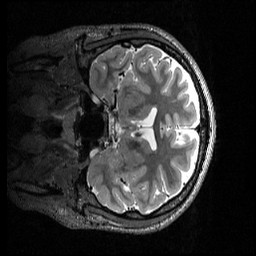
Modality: T2w
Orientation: coronal
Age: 20
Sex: male
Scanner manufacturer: siemens
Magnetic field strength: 3 T
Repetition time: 3.2 s
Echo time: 0.56 s